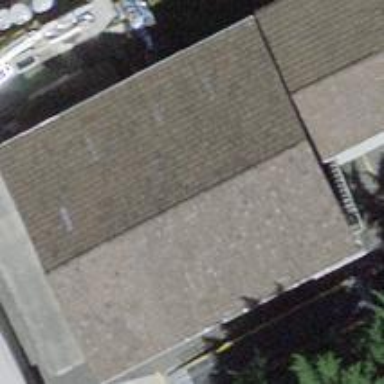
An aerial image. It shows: Industrial building.